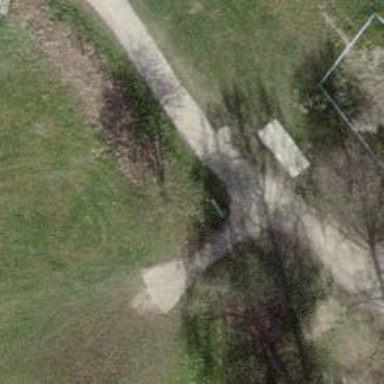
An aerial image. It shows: Disc golf course with grass surface.